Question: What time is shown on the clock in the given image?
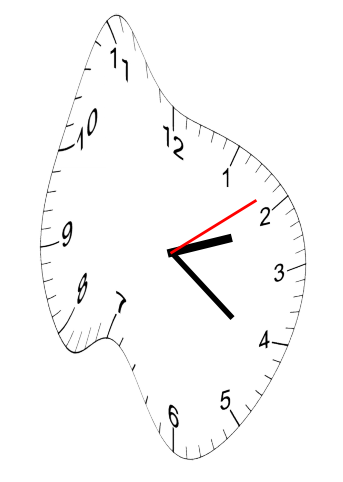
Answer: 02:21:09